Question: I have a table with few columns. Considering each distinct date, I want to create a calculated column based on the following rules:
- - -
I have tried in different ways, but couldn't succeed.

This is how I have tried.
'''
IF([Shop]="ALL_VISITS",0,
IF([Shop]="PRODUCT_VIEW",
CALCULATE(SUM(Number),FILTER(TableName,
[Shop]="ALL_VISITS"))-Number,
IF([Shop]="ADD_TO_CART",
CALCULATE(SUM(Number),
FILTER(TableName,[Shop]="PRODUCT_VIEW"))-Number,
IF([Shop]="CHECKOUT",
CALCULATE(SUM(Number),
FILTER(TableName,[Shop]="ADD_TO_CART"))-Number,
IF([Shop]="TRANSACTION",
CALCULATE(SUM(Number),
FILTER(TableName,[Shop]="CHECKOUT"))-Number,0)))))
'''
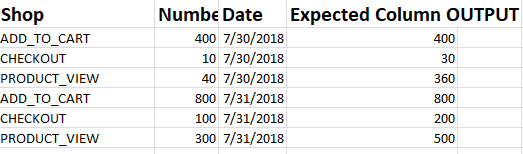
Answer: For your expected output I tried successfully this SWITCH in DAX. Considering that Table1 have your columns.
Output = SWITCH([Shop];"ADD_TO_CART";Table1[Number];"PRODUCT_VIEW";CALCULATE(CALCULATE(SUM(Table1[Number]);FILTER(Table1;Table1[Shop]="ADD_TO_CART"));ALLEXCEPT(Table1;Table1[Date]))-CALCULATE(CALCULATE(SUM(Table1[Number]);FILTER(Table1;Table1[Shop]="PRODUCT_VIEW"));ALLEXCEPT(Table1;Table1[Date]));"CHECKOUT";CALCULATE(CALCULATE(SUM(Table1[Number]);FILTER(Table1;Table1[Shop]="PRODUCT_VIEW"));ALLEXCEPT(Table1;Table1[Date]))-CALCULATE(CALCULATE(SUM(Table1[Number]);FILTER(Table1;Table1[Shop]="CHECKOUT"));ALLEXCEPT(Table1;Table1[Date])))